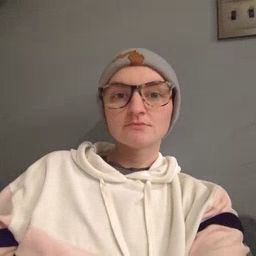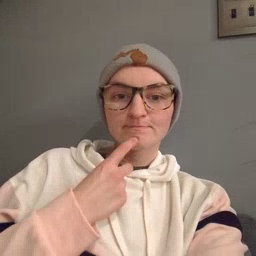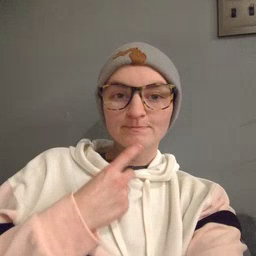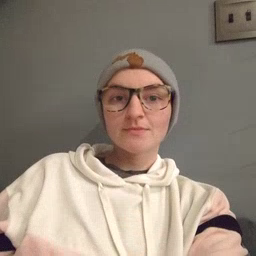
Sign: chin